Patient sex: M
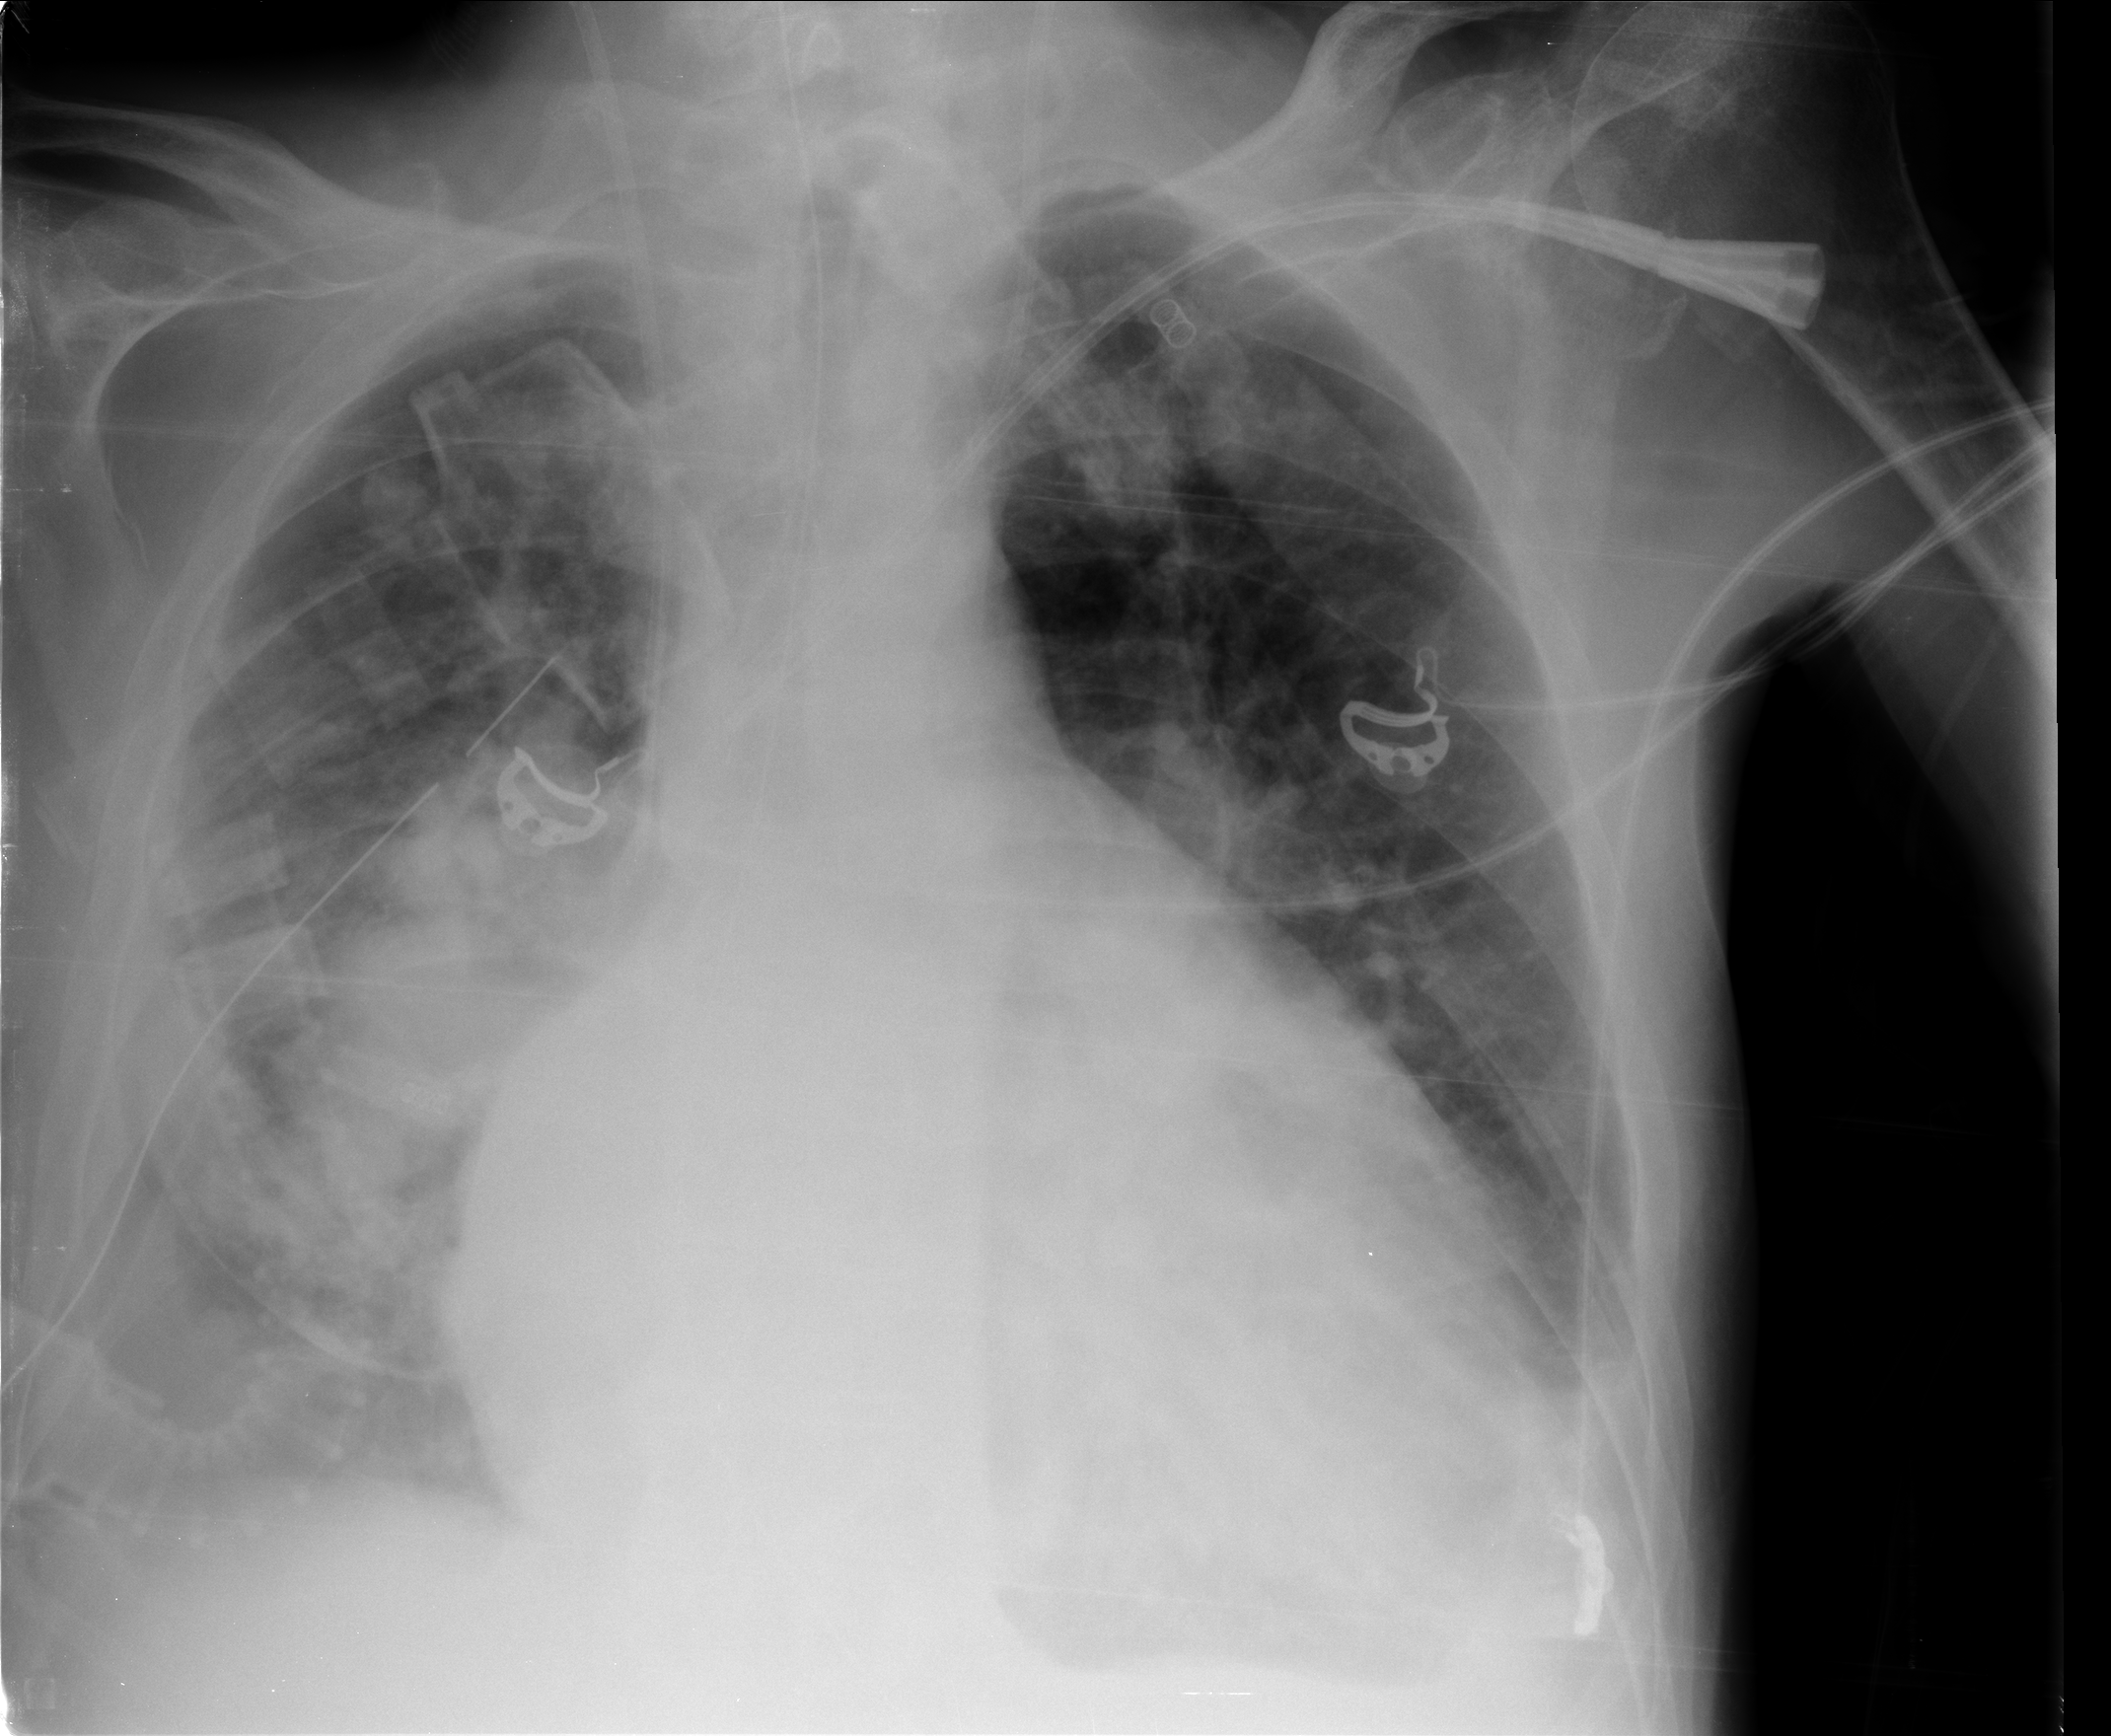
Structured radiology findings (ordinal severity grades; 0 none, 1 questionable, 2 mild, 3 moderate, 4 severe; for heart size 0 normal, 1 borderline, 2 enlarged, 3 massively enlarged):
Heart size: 3
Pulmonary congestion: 3
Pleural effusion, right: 2
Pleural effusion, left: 2
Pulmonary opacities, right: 2
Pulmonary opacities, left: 0
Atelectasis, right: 3
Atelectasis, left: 2